Question: I'm learning C and C#. This question is for C#. This code from a book I'm reading gives the wrong output. The picture in the book gives output of only one instance of each number, but my code gives multiple instances of each number output. Is it something wrong with my computer?
Here is the class code:
'''
namespace practice_6
{
public class Primes
{
private long min;
private long max;
public Primes()
: this(2, 100)
{
}
public Primes(long minimum, long maximum)
{
if (min < 2)
min = 2;
else
min = minimum;
max = maximum;
}
public IEnumerator GetEnumerator()
{
for (long possiblePrime = min; possiblePrime <= max; possiblePrime++)
{
bool isPrime = true;
for (long possibleFactor = 2; possibleFactor <= (long)Math.Floor(Math.Sqrt(possiblePrime)); possibleFactor++)
{
long remainderAfterDivision = possiblePrime % possibleFactor;
if (remainderAfterDivision == 0)
{
isPrime = false;
break;
}
if (isPrime)
{
yield return possiblePrime;
}
}
}
}
}
'''
}
Here is the code from main:
'''
static void Main(string[] args)
{
Primes primesFrom2To1000 = new Primes(2, 1000);
foreach (long i in primesFrom2To1000)
Console.Write("{0} ", i);
Console.ReadKey();
'''
Here is the output:

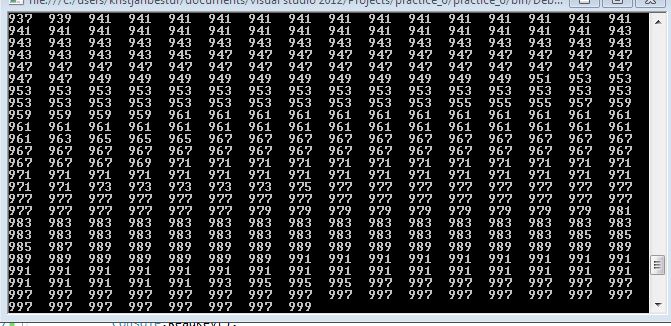
Answer: Move the 'if (isPrime)' part out of the factoring loop. (It's easier to notice things like this if you create a separate 'bool isPrime(int n)' method.)